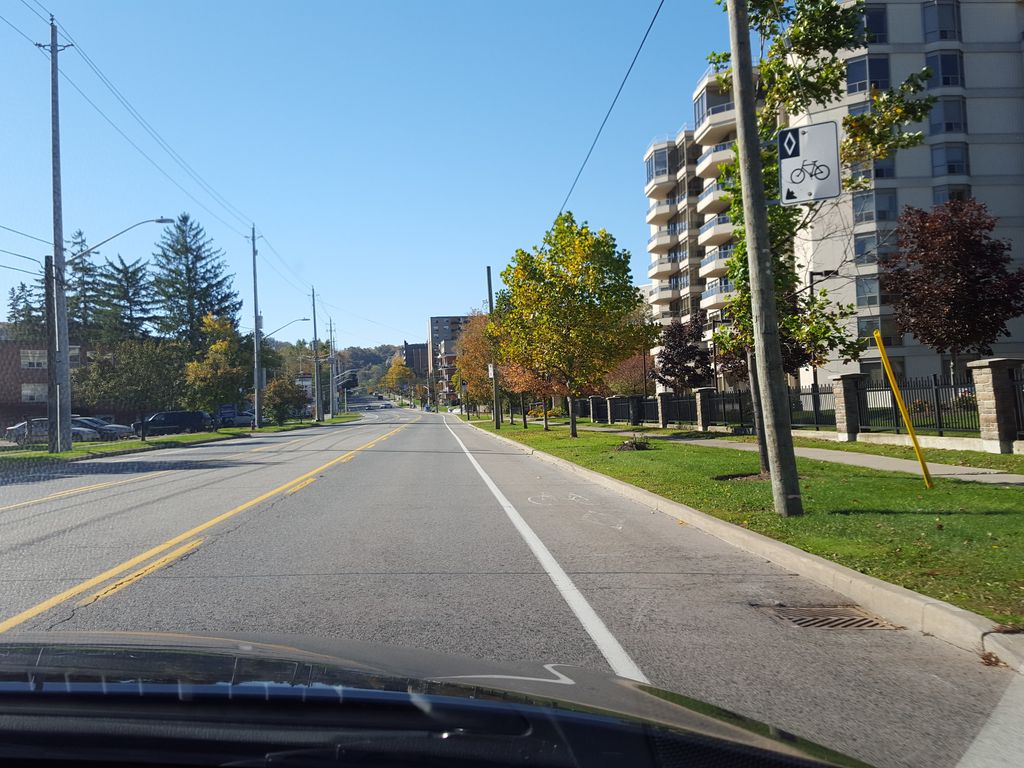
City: hamilton